Question: I have a MongoDB and documents are like this:

I have a text file that include some words and their sentiment scores.
If the word is in the testcollection as "surfaceEnd", I want to update some fields. Otherwise, I want to insert a new row.
'''
for w in words:
print w
if db.testcollection10.find({ 'surfaceEnd': w }) == True:
posnum = float(get_positive(cols))
negnum = float(get_negative(cols))
db.testcollection.update({ 'surfaceEnd': w}, {"$set": { 'posEnd': posnum,'negEnd': negnum,'findEnd' : 1 }})
i = i + 1
else:
cursor = db.collectionNelly.find({ 'surfaceStart': w })
for document in cursor:
relation = document['rel']
word = document['surfaceEnd'].encode('utf-8')
posnum = float(get_positive(cols))
negnum = float(get_negative(cols))
if 'Synonym' in document['rel']:
db.testcollection1.insert ({ 'surfaceStart': w,'posStart': posnum, 'negStart': negnum, 'surfaceEnd': word,'posEnd': posnum,'negEnd': negnum, 'rel' : document['rel'], 'findEnd' : 0 })
'''
Unfortunately, the testcollection could not be created. What is the problem in this code?
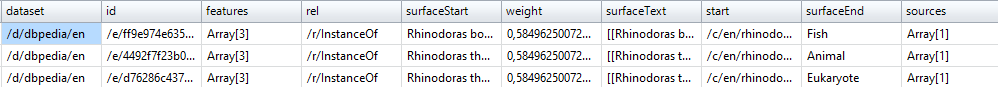
Answer: PyMongo's find operation returns a cursor and not a boolean value. You want to determine how many records were returned and act accordingly.
'''
for w in words:
print w
items = db.testcollection10.find({ 'surfaceEnd': w })
if items.count() > 0:
# The surfaceEnd entry was found update it.
else:
# The surfaceEnd entry was not found, insert a new one.
'''